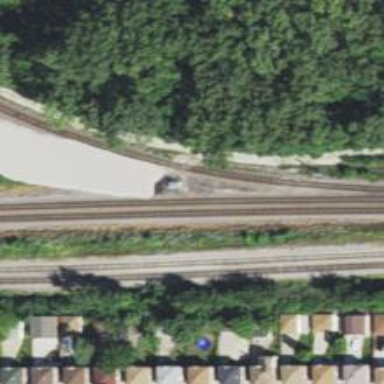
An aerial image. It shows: Railway junction.